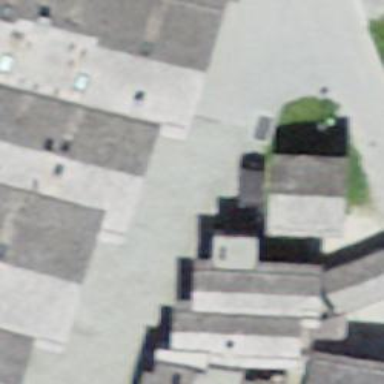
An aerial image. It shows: Building with tile roof.